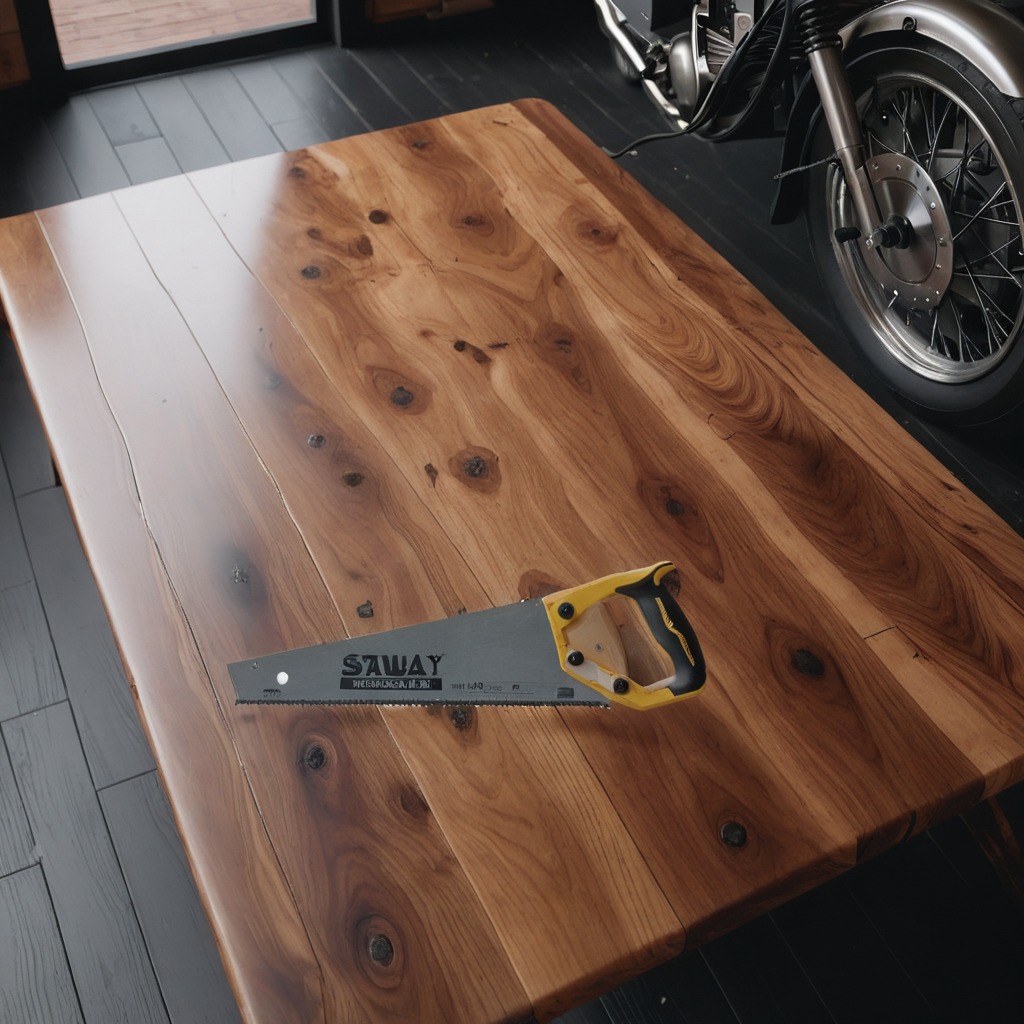
A metal saw is lying on the wooden table in the garage.